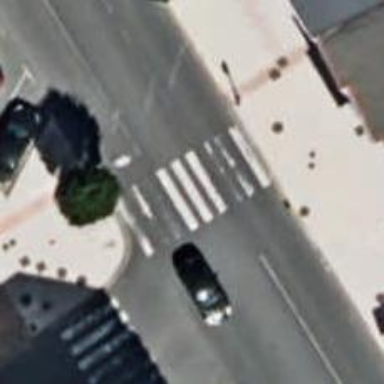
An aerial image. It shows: Tertiary road with asphalt surface and diagonal parking on the left. Both sides of the road have sidewalks.